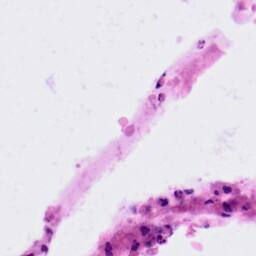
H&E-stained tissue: Colon